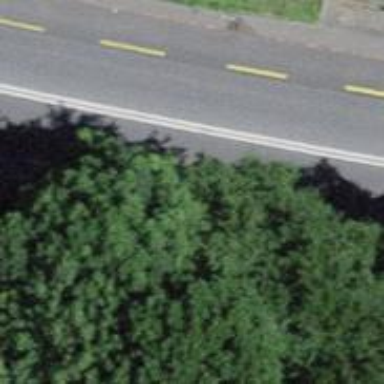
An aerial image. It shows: Secondary road with dedicated cycle lane.